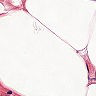
Metastatic tissue present: no